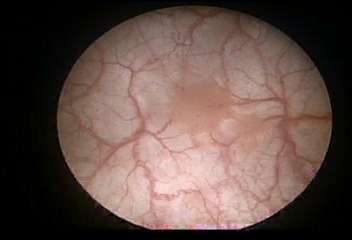
Modality: WLC
Class: Malignant
Subclass: LowGradePapillary
Lesion: L1
Stage: Ta
Morphology: Papillary
Bladder cancer association: Yes
Annotated structures: Tumor, Tumor